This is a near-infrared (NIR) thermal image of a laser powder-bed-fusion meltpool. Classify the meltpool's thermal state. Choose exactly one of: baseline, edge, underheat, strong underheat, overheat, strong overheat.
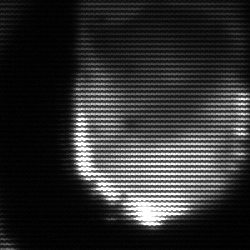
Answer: edge